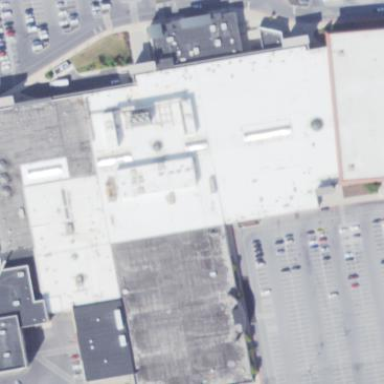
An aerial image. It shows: Mall building.